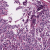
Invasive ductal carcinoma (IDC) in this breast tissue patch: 1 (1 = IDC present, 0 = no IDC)